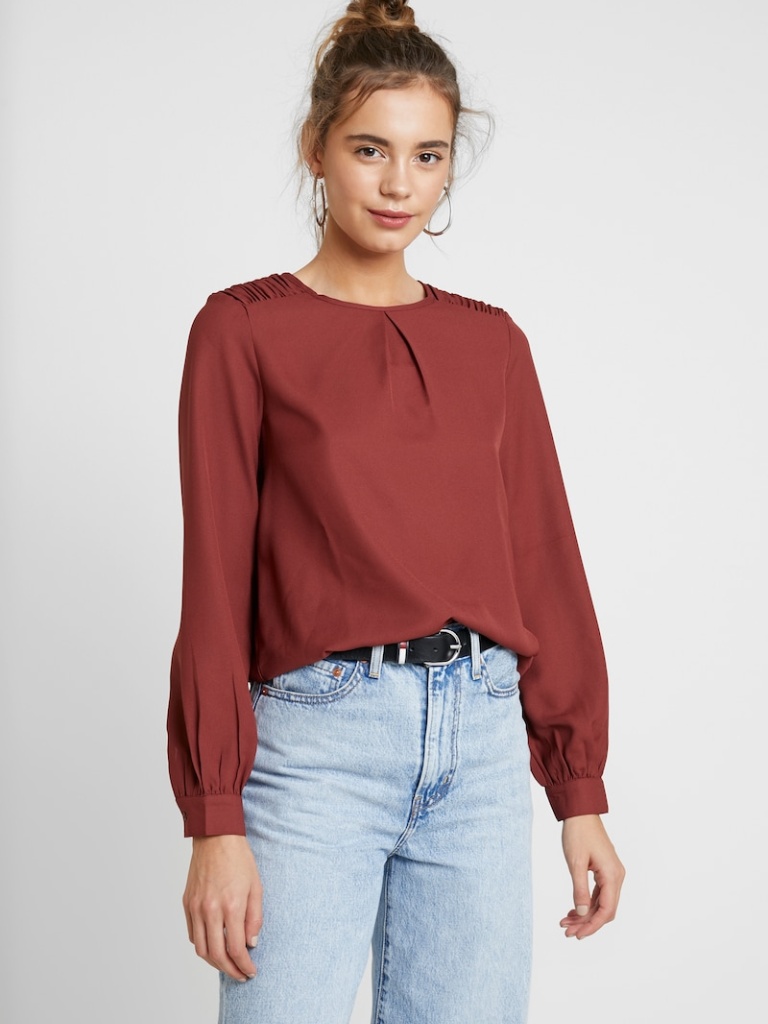
chiffon relaxed a long-sleeved with the sleeves down hip length French Tucked crew blouse